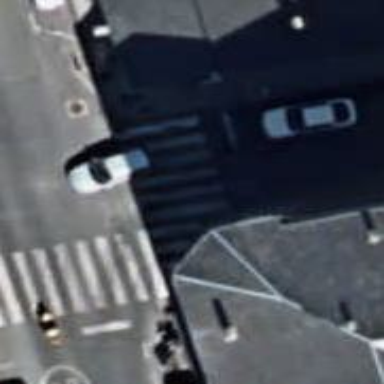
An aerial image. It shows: Uncontrolled crossing on the road.